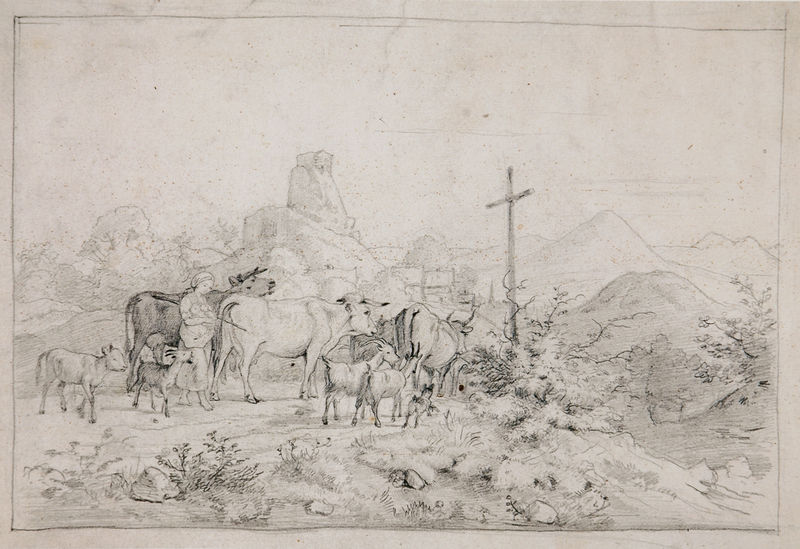
Titel: Böhmische Landschaft mit heimkehrender Herde
Künstler: Ludwig Richter
Standort: Schweinfurt
Institution: Museum Georg Schäfer
Schlagwörter: berg, feder, felsen, himmel, mann, weiß, landschaft, menschen, mädchen, frau, grau, schwarz, skizze, szene, zeichnung, gras, haus, hund, tiere, weg, wiese, haube, mensch, rahmen, stein, steine, gräser, horizont, hügel, kühe, natur, strauch, vieh, weide, zweige, busch, büsche, gebüsch, pfad, sträucher, pflanzen, wald, stock, hufe, schürze, magd, stab, studie, bäuerin, berge, fels, gebirge, gipfel, hang, grafik, graphik, herde, kuh, rind, alm, geröll, linien, idylle, treiben, böschung, tusche, rinder, schaf, kreuz, radierung, stich, schwarzweiß, bleistift, entwurf, pinsel, kruzifix, gesträuch, wegrand, hörner, hirtenstab, bock, schafe, ochsen, stiere, hirten, hirtin, schäfer, schäferin, ziegenbock, ziege, lavierung, kalb, ziegen, almauftrieb, pastorale, kälber, kuhhirte, gebrige, ziegenböcke, skizee, kreu, abtrieb, viehtrieb, almabtrieb, bleifstift, hirtenmädchen, nüsche, klaid, schwarz und weiß, geiß, hüterin, landschaftz, krau, kleinvieh, ezeichnung, enhirtin, eberg